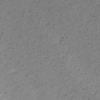
Label: not_dusty